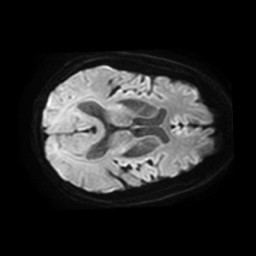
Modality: TRACE
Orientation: axial
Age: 74
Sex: female
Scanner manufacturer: philips
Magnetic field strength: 3 T
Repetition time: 4.624 s
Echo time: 0.07398 s